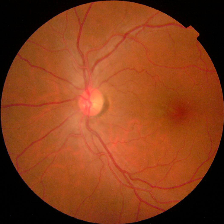
Diabetic retinopathy grade: No DR